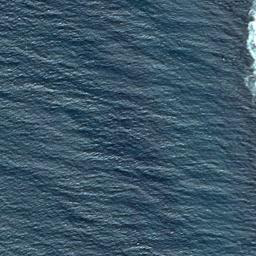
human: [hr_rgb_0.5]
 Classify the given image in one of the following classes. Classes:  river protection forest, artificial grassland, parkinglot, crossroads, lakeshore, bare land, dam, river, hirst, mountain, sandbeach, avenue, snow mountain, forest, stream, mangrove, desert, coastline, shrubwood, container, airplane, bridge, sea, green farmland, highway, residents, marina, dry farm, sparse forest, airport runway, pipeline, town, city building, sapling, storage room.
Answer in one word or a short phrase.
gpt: sea